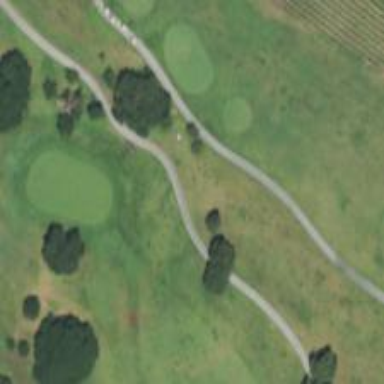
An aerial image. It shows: This footway leads to Eagle Vines Golf Course.